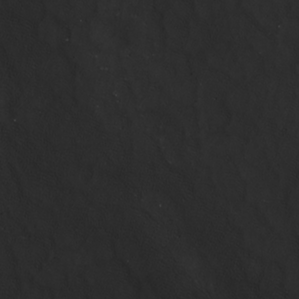
Label: non_frost